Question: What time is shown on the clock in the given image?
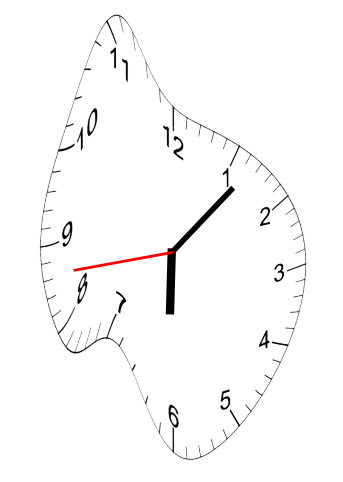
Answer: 06:06:43